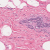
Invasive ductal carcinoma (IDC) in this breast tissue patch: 0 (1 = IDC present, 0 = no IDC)